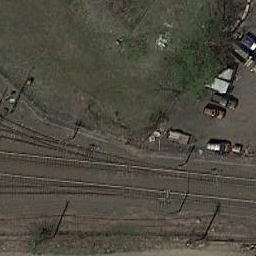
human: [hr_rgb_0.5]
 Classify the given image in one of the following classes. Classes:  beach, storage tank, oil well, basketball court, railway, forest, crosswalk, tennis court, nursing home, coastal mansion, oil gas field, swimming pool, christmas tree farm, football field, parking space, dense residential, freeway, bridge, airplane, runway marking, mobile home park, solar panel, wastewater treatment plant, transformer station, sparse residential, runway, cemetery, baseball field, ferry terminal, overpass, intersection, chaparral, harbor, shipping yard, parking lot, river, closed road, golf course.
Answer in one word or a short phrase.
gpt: railway